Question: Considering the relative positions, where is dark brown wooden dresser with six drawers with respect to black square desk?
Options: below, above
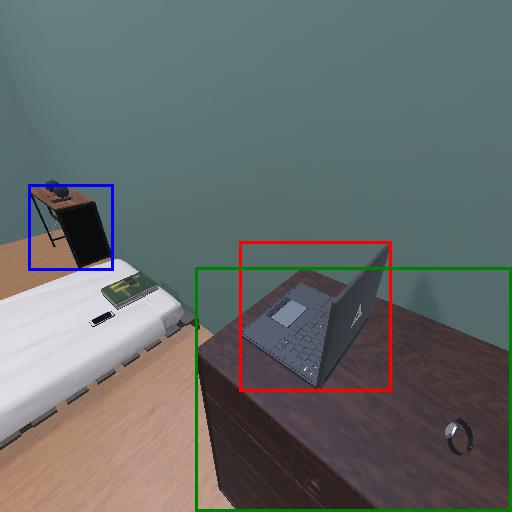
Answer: below